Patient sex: F
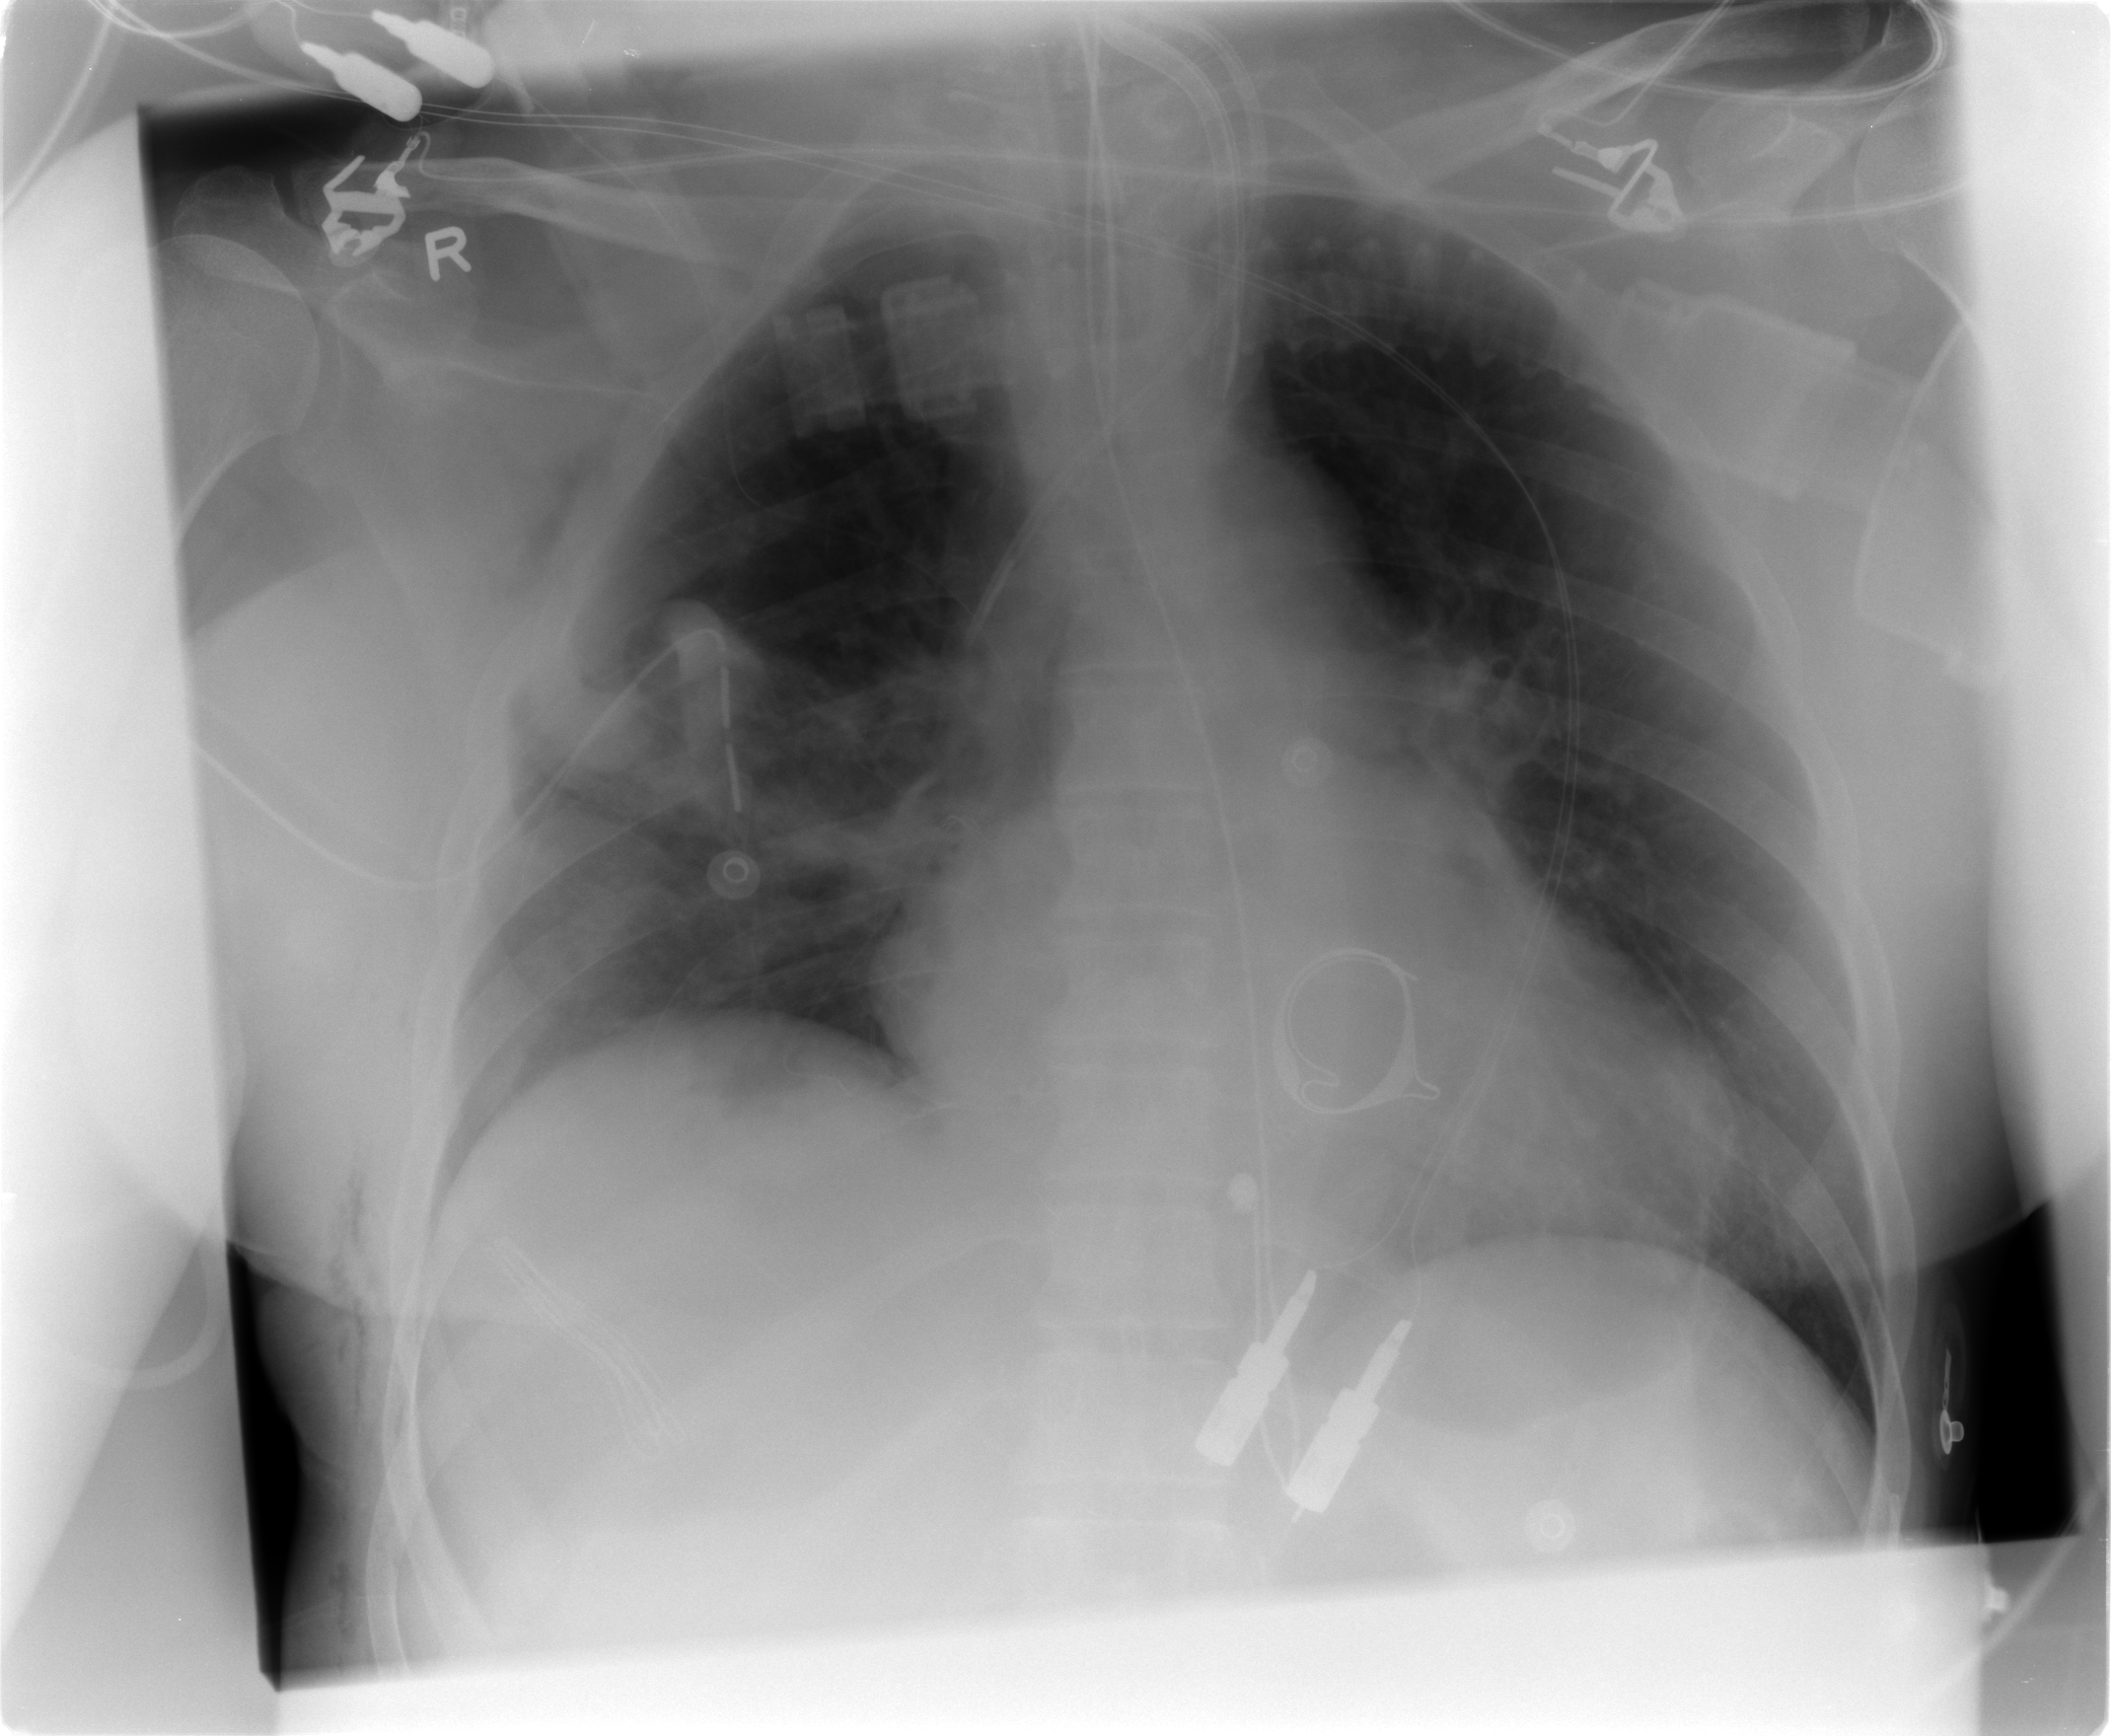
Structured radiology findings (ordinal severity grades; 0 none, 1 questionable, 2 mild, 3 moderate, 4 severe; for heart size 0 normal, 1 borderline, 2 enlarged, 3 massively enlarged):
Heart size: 1
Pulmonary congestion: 1
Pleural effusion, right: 0
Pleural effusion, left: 0
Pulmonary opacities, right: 2
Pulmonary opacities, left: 0
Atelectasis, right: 1
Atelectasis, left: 0